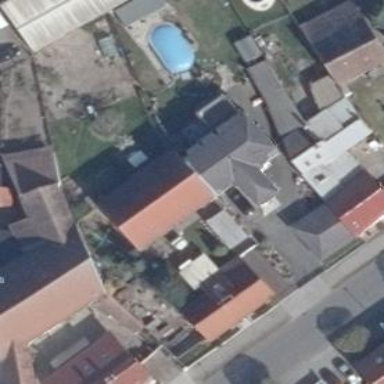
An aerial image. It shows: Gabled roof house.